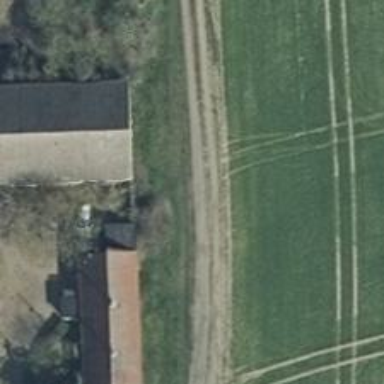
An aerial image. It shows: Track road with grade3 tracktype.